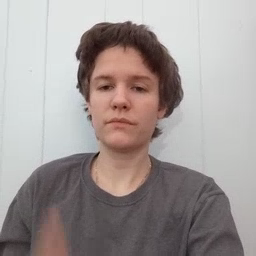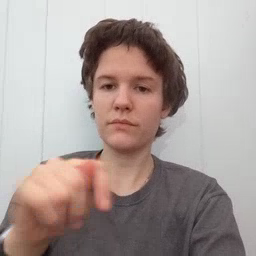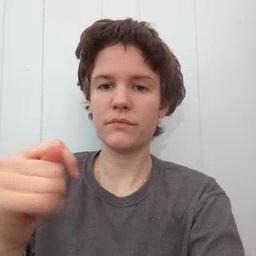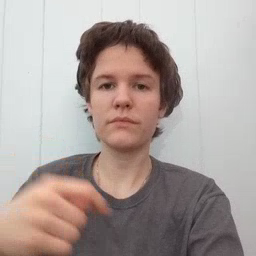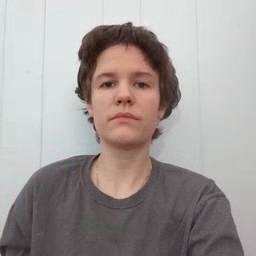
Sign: toy